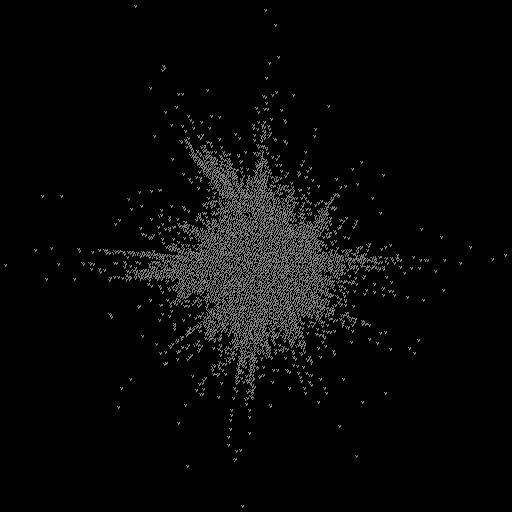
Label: star